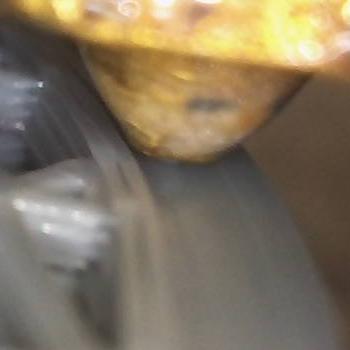
Flow rate: 37%